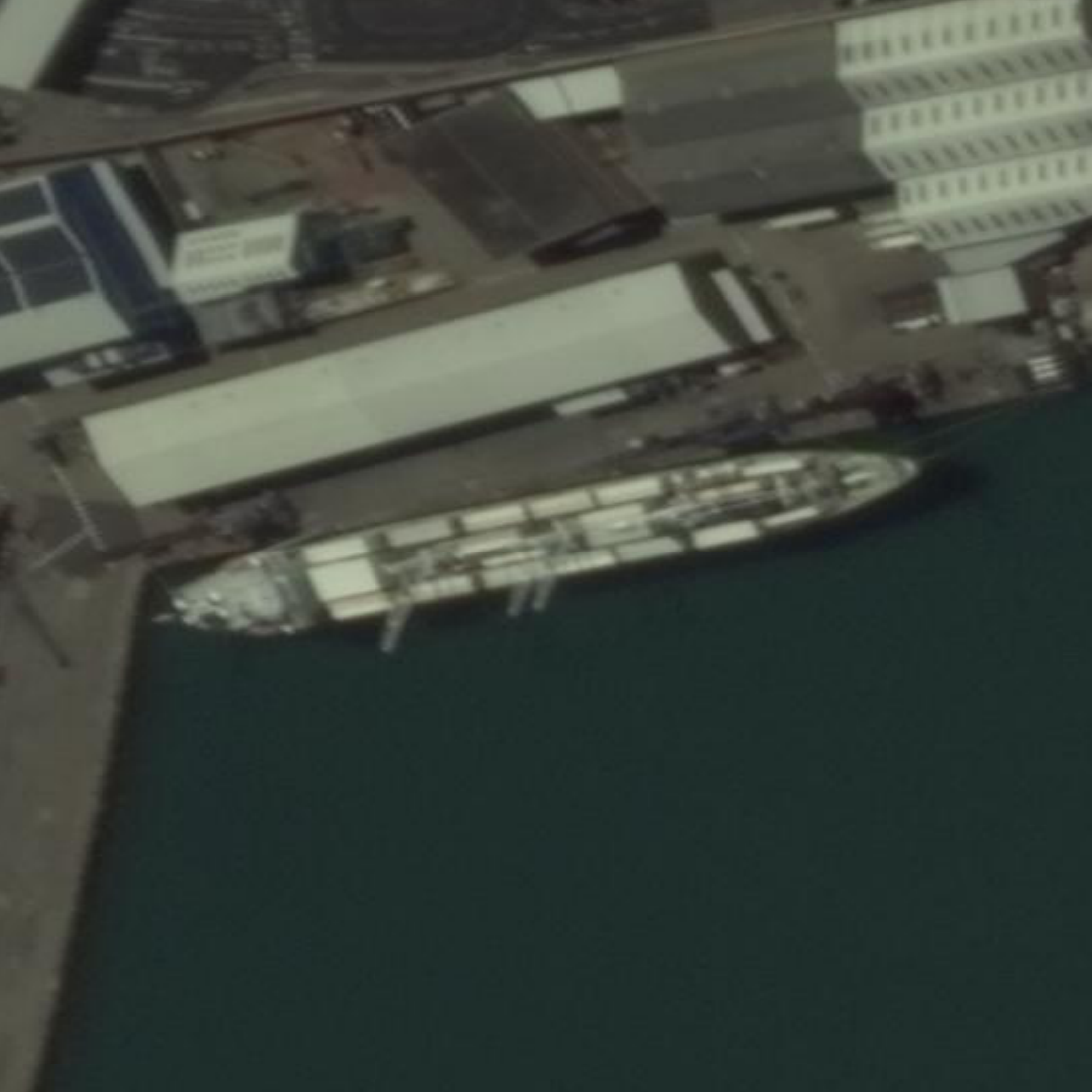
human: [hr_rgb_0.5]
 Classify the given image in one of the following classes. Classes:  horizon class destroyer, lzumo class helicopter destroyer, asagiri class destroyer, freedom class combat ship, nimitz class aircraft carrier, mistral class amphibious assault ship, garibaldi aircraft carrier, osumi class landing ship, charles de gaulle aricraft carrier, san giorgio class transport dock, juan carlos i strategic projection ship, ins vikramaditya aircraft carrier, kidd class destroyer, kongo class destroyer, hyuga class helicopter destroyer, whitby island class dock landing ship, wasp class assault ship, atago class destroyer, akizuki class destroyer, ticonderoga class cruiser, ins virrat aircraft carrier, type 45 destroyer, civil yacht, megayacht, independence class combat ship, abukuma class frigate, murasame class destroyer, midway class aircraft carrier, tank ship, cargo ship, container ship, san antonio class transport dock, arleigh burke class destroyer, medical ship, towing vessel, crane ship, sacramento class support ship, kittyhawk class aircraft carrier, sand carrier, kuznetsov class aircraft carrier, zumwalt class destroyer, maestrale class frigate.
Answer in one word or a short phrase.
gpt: Cargo ship